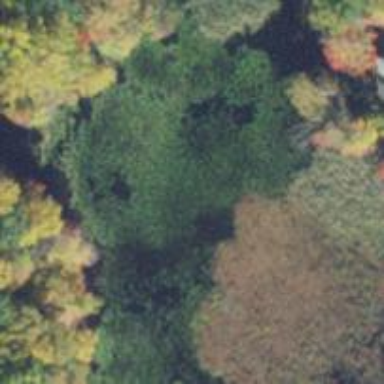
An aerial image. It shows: Pond with natural water.